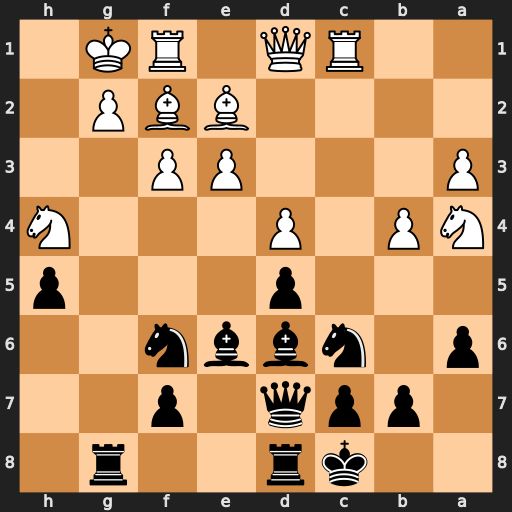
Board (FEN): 2kr2r1/1ppq1p2/p1nbbn2/3p3p/NP1P3N/P3PP2/4BBP1/2RQ1RK1
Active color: b
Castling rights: -
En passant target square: -
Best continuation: Bh3 Rxc6 Qxc6